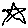
Label: star